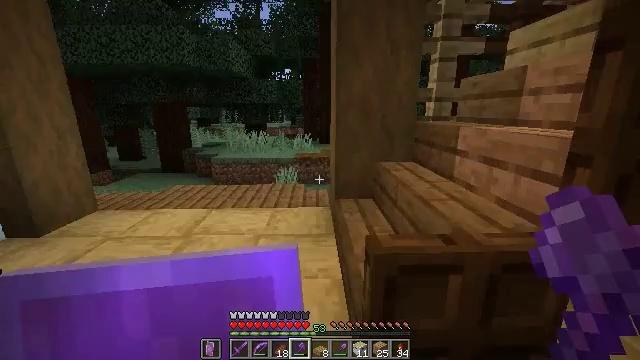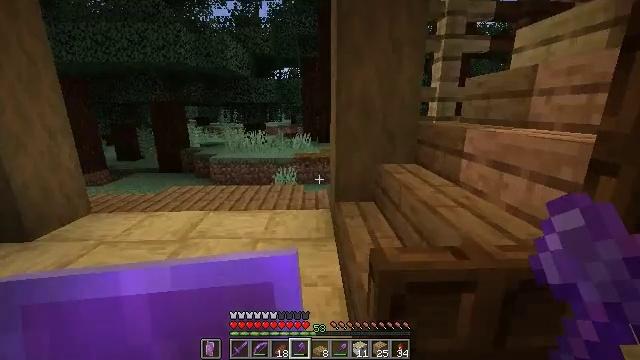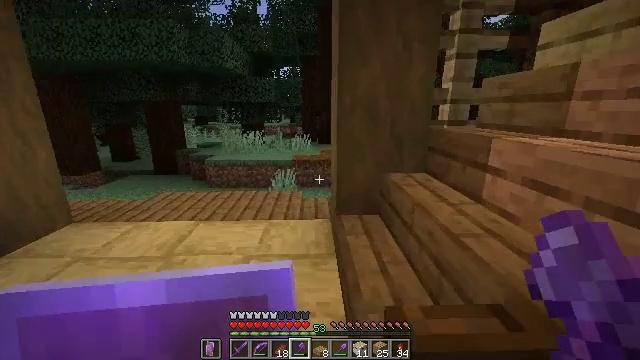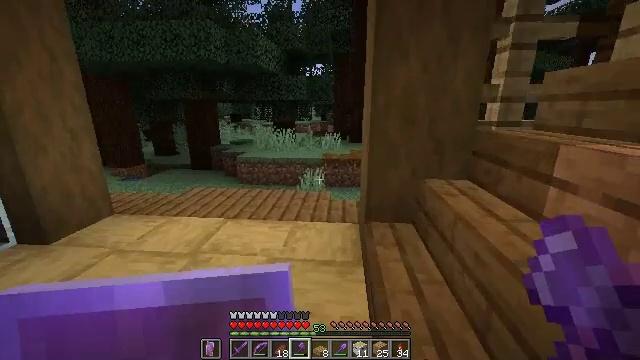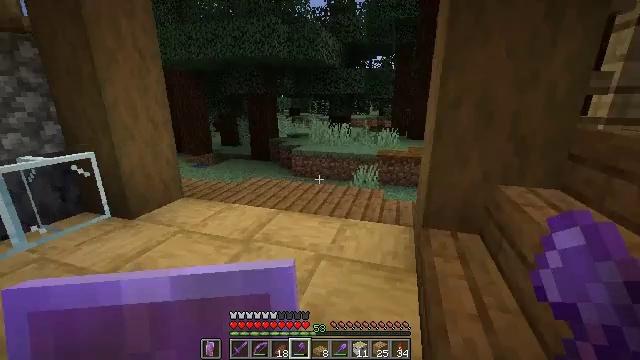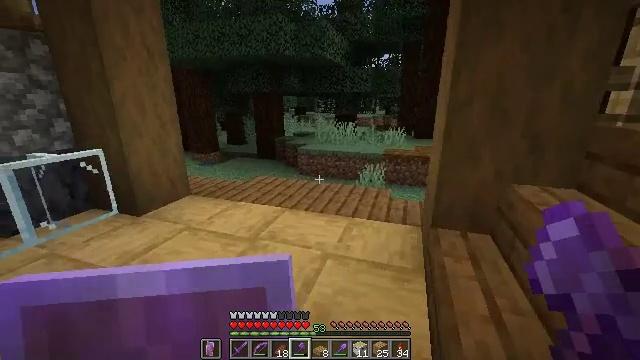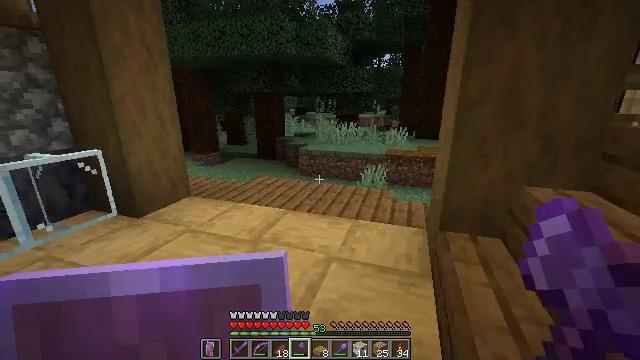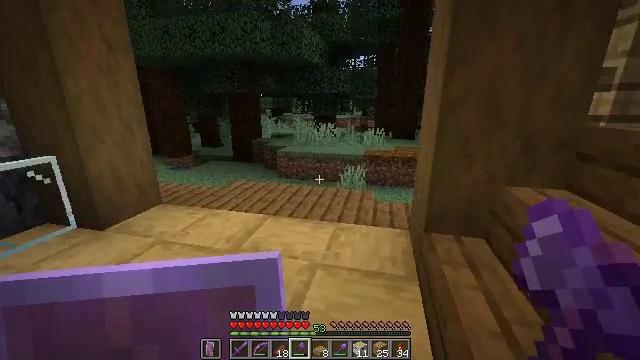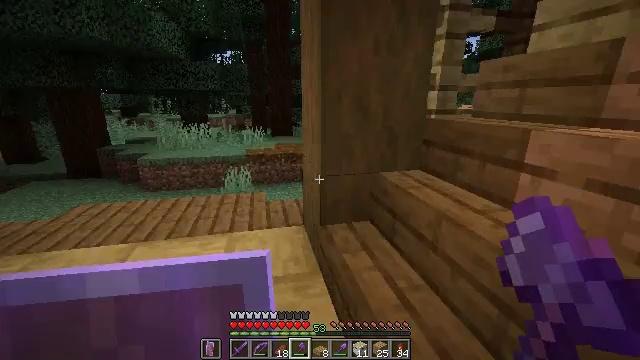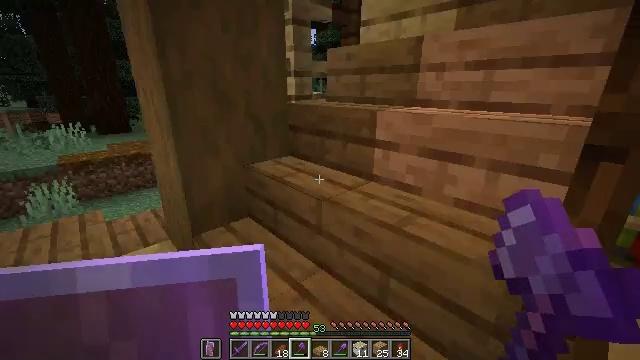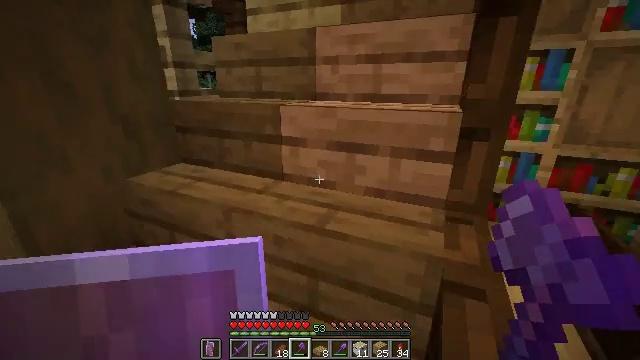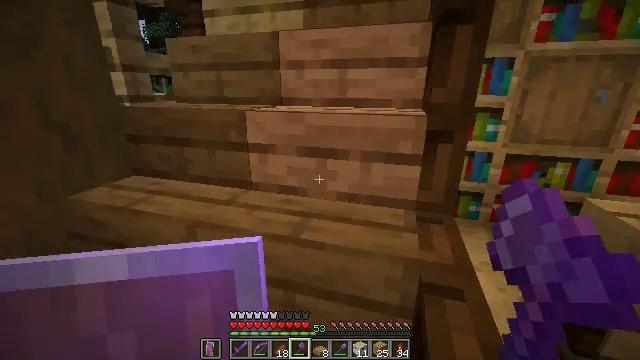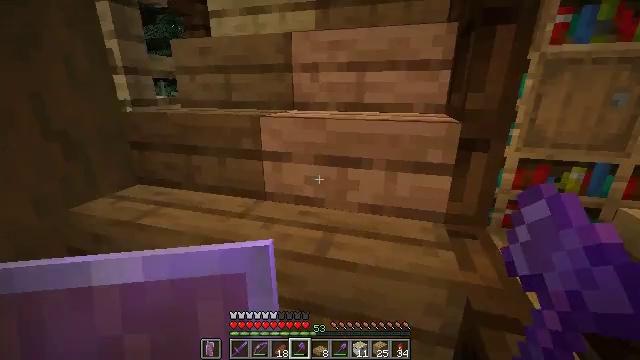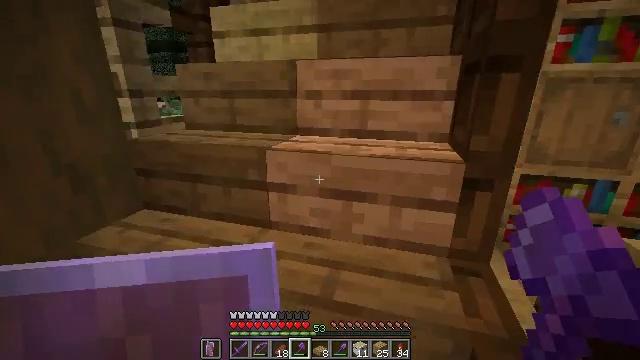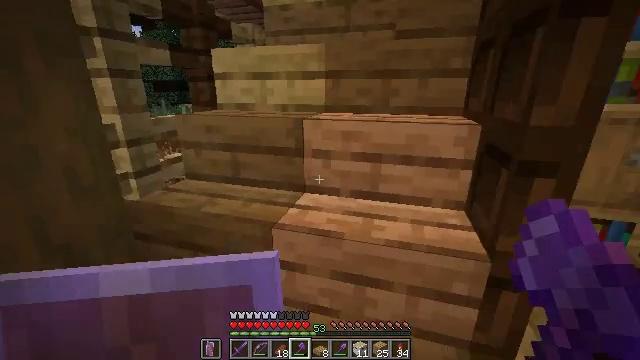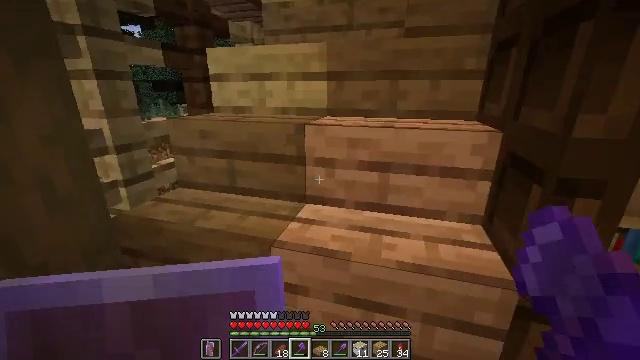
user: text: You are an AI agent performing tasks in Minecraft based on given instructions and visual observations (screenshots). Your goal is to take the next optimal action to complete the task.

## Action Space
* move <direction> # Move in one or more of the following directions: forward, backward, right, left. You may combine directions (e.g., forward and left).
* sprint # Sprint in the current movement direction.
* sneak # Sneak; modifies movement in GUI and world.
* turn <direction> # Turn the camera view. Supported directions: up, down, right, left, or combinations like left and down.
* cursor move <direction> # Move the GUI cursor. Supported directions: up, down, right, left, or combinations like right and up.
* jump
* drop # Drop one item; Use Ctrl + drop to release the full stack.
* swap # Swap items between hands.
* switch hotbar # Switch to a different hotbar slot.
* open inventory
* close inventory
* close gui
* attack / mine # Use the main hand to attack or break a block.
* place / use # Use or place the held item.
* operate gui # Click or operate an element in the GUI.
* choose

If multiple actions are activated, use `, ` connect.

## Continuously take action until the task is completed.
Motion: motion action
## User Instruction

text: Obtain jungle planks by crafting jungle logs.
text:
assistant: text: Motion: move forward
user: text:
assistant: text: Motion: move forward
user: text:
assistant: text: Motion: move forward, turn left
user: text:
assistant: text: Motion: move forward, turn left and down
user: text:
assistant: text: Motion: move forward, turn left
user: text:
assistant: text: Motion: move forward
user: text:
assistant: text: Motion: move forward and move left, turn right
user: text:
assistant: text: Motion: move forward, turn right
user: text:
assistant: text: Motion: move forward, turn right and down
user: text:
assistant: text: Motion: move forward, turn right
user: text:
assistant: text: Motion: move forward, turn right and up
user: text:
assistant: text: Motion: move forward
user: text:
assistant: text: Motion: move forward
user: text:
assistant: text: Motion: move forward
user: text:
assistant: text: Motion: move forward
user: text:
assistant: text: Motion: move forward
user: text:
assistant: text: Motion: move forward
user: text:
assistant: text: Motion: move forward
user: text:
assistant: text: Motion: move forward
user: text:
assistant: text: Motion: move forward
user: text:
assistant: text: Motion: move forward, turn right and up
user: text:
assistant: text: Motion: move forward, turn right and up
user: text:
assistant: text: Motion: move forward, turn right and up
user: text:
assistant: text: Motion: move forward, turn right and up
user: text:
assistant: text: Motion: move forward, turn right and up
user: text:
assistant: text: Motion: move forward, turn right
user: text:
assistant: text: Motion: move forward, turn right and up
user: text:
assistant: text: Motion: move forward, turn right and up
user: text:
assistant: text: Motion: move forward, turn right
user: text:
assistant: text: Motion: move forward, turn right and down